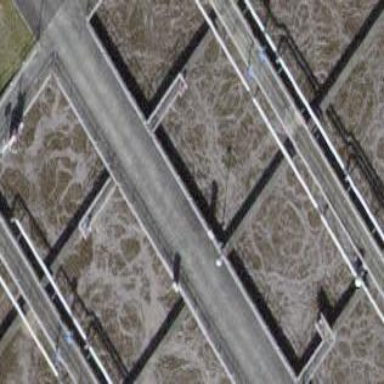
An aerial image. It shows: Sewage reservoir.